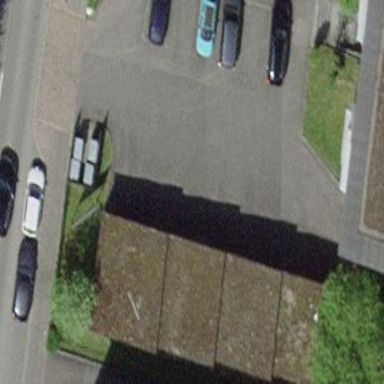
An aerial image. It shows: Garage building.